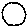
Label: moon